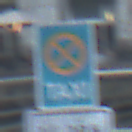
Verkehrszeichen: Taxenstand
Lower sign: ZeitangabenOhneBeschraenkungAufWochentage1
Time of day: MorningAfternoon
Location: Outdoor (Urban)
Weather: PartlyCloudy
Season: NotSpecified
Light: Natural